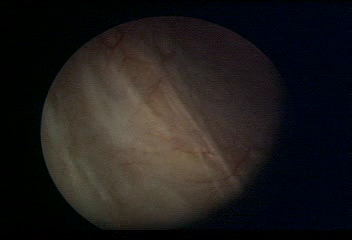
Modality: WLC
Class: Normal mucosa
Bladder cancer association: No